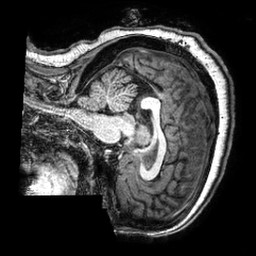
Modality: T1w
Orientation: sagittal
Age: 27
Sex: female
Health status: healthy